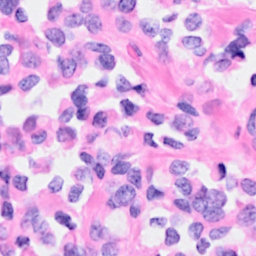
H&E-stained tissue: Breast